Field crop: maize
Growth stage: 2
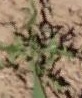
Species: atriplex